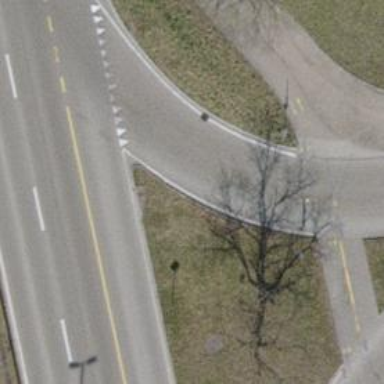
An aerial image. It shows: Secondary link road with asphalt surface and separate sidewalk.